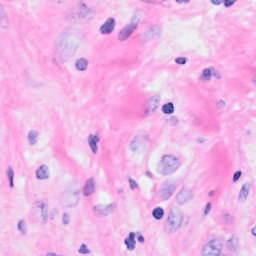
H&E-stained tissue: Breast